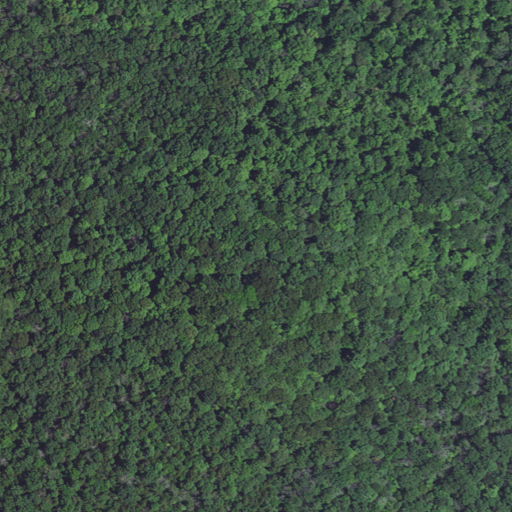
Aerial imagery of mountain in Kentucky named Little Hannah Hill containing deciduous forest and mixed forest